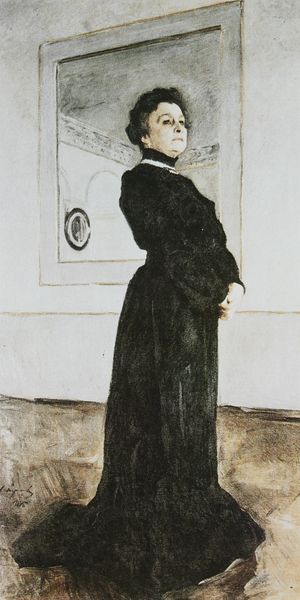
Titel: Bildnis von Marija Ermolowa
Künstler: Valentin Serov
Standort: Moskau
Institution: Tretjakov Galerie
Schlagwörter: dunkel, gemälde, hand, kopf, weiß, aquarell, braun, elegant, fenster, frau, frisur, haar, hintergrund, kleid, mund, nase, raum, schwarz, skizze, toulouse lautrec, zeichnung, zimmer, blick, dame, gebäude, haus, beige, alt, wand, arm, arme, augen, falten, gesicht, halten, kragen, lang, rahmen, stehen, trauer, ärmel, bild, bildnis, hände, innenraum, portrait, porträt, spiegel, ferne, spiegelung, boden, auge, haare, stehend, decke, mutter, kinn, madame, puffärmel, rund, rundbild, schleppe, taille, düster, perspektive, halsband, haltung, spiegelbild, studie, kette, rundbogen, gefaltet, jugendstil, salon, witwe, schmal, streng, starr, atelier, stuck, faltenwurf, hochsteckfrisur, dreiviertelprofil, halskette, betrachter, bögen, fussboden, tusche, seite, koloriert, lautrec, ehefrau, entwurf, diagonal, doppelkinn, damenporträt, schiele, anmut, gebildet, bodenlang, hochnäsig, verschrenkt, froschperspektive, aquarelliert, coloriert, guache, abheben, hochgeschlossen, amre, tragisch, whistler, gräfin, russin, matrone, schwarzes kleid, fensteer, henri de toulouse lautrec, schwarz weiss stehend, untenansicht, verwitwet, wandspiegel, h, ande, guvernante